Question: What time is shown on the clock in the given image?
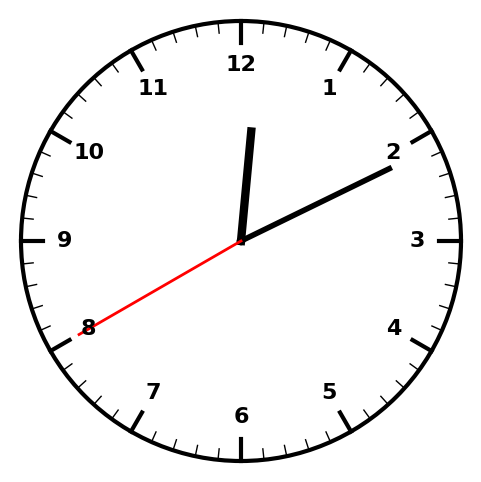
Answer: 12:10:40